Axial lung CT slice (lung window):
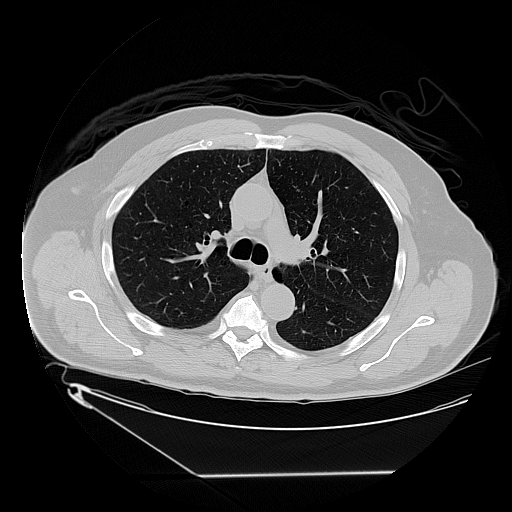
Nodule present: no